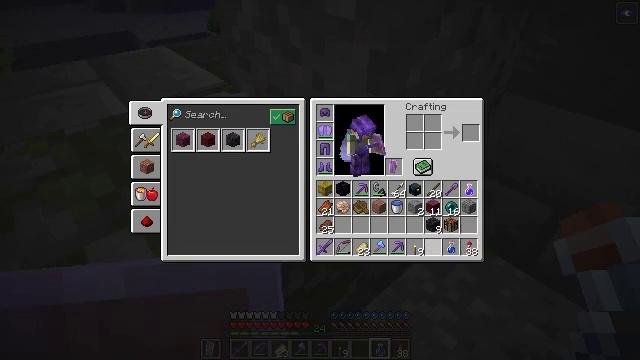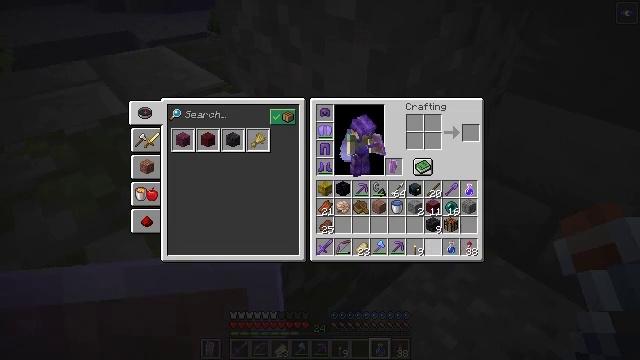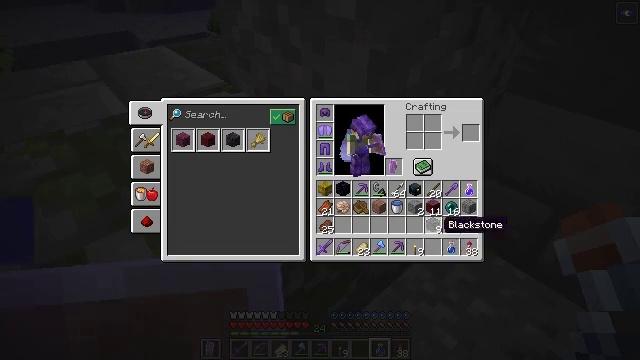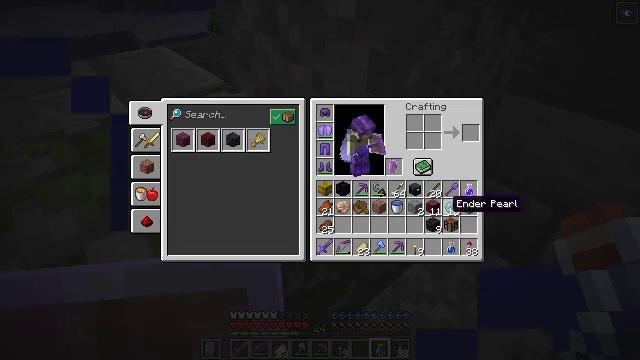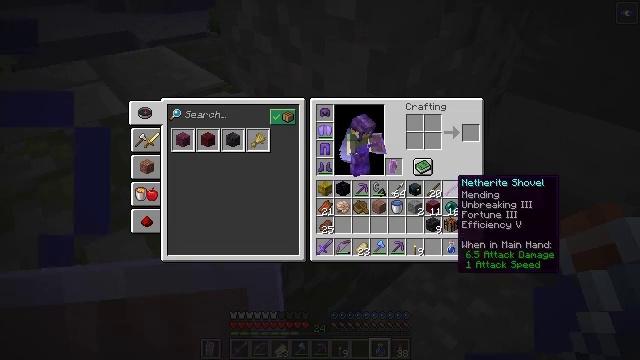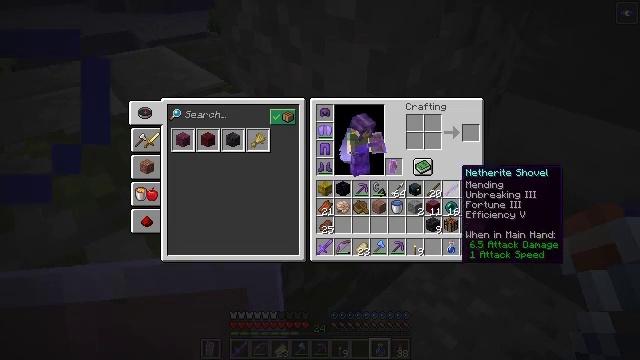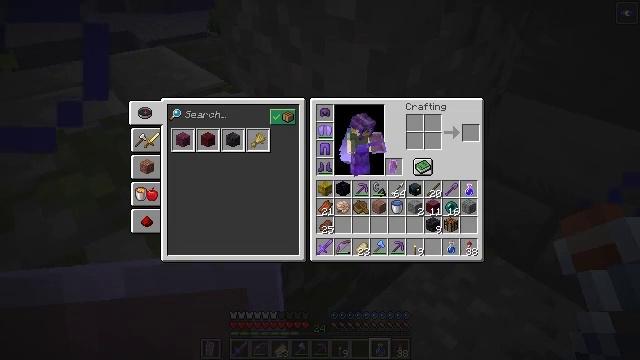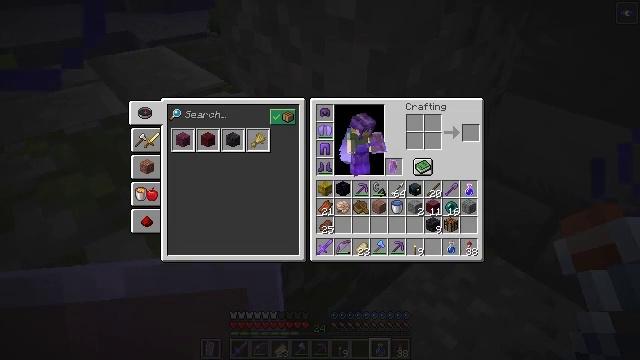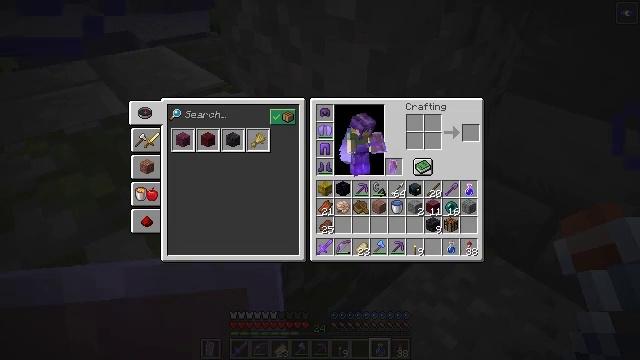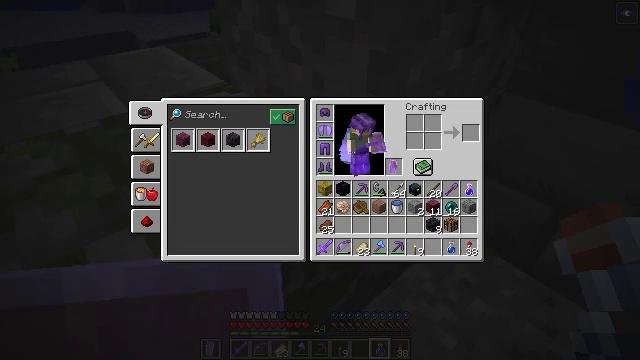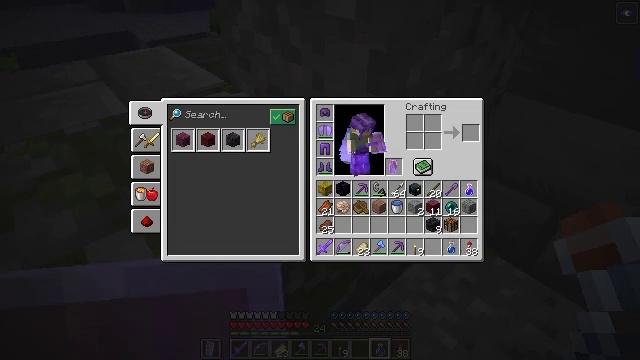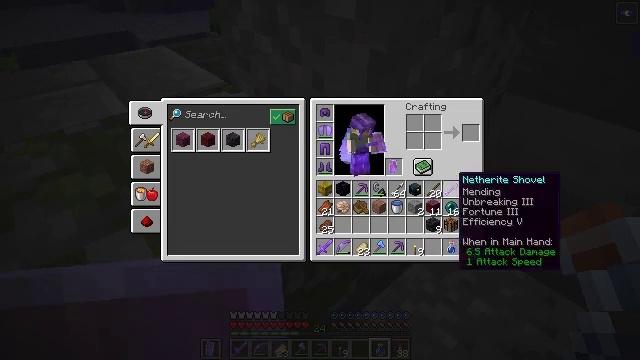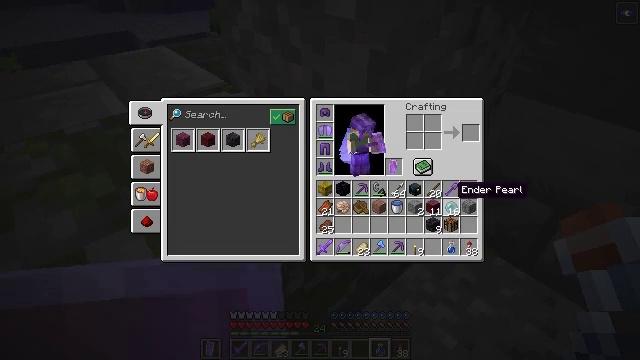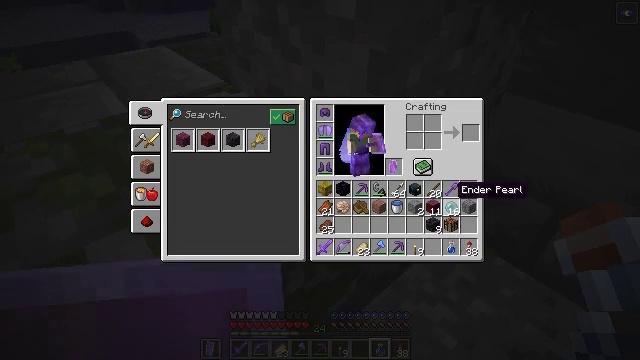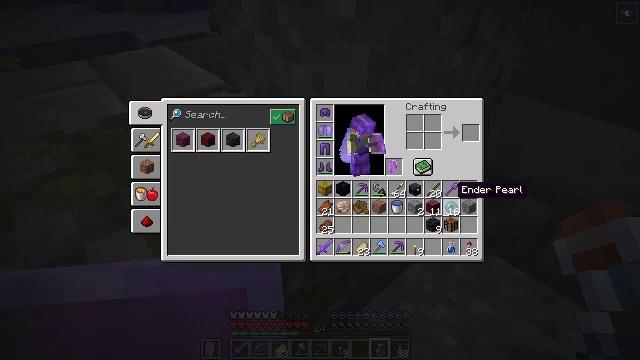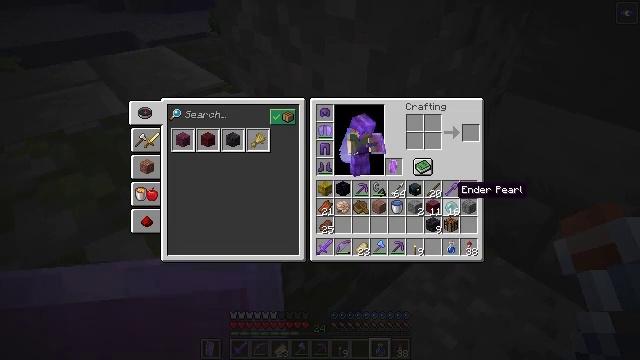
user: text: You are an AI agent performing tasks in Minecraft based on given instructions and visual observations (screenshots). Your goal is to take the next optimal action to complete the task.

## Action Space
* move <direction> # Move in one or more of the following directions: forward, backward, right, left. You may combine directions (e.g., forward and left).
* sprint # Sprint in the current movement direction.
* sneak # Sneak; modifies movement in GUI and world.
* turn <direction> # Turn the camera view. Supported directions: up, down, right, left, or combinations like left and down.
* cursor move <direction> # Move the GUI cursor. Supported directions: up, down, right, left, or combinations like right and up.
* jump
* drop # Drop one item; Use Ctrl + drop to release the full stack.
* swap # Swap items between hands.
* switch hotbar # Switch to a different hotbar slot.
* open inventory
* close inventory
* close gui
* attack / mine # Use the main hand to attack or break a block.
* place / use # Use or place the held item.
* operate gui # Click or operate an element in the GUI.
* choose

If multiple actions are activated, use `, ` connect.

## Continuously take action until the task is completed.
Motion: motion action
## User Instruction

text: Break the gravel block.
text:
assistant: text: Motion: sneak, attack / mine
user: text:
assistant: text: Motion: sneak, turn up
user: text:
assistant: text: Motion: sneak, turn right and up
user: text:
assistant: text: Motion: sneak, turn up
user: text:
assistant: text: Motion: sneak, turn up
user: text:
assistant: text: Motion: sneak
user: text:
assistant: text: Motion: sneak
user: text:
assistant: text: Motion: sneak
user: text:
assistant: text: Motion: sneak
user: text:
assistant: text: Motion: sneak
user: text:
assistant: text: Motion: sneak, turn down
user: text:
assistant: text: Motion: sneak, turn down
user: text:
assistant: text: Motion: sneak
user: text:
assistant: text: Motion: sneak
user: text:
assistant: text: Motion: sneak
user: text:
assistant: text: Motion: sneak
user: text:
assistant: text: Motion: sneak
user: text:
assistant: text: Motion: sneak
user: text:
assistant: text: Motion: sneak
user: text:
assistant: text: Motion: sneak
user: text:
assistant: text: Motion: sneak, attack / mine
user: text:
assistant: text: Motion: sneak, attack / mine
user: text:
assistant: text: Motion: sneak
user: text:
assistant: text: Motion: no_op
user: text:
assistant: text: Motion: no_op
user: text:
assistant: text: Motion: no_op
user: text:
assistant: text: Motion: no_op
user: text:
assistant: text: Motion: no_op
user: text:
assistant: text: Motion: no_op
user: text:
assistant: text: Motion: turn left